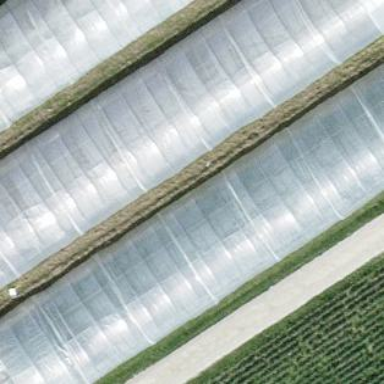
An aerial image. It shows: Greenhouse used for horticulture.